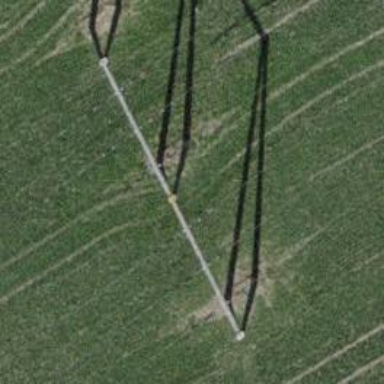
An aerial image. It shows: Power line in the image.